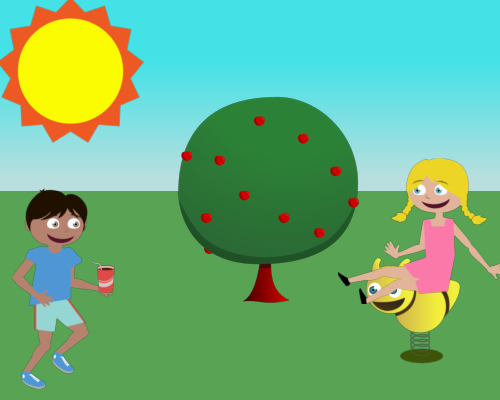
Large sun on left in upper sky. Boy running right, 1/4 inch from left and bottom edge, soda in front hand. Small apple tree in middle, 1 inch from bottom. Bee toy on right, girl sitting on it, hand out, smiling, both facing left. Move sun and tree up 1/4 inch.